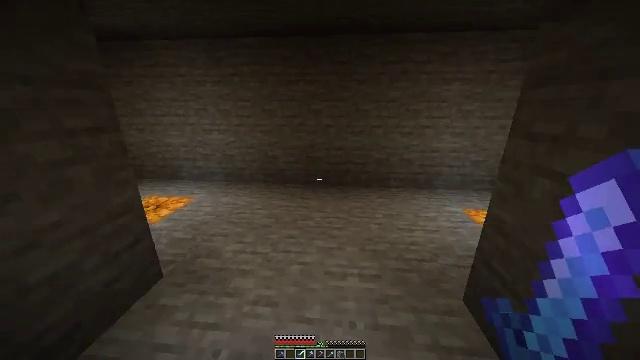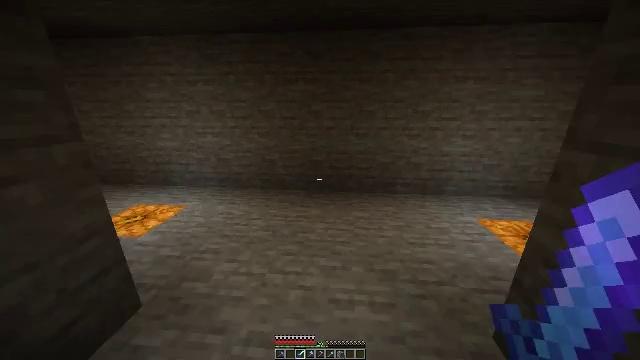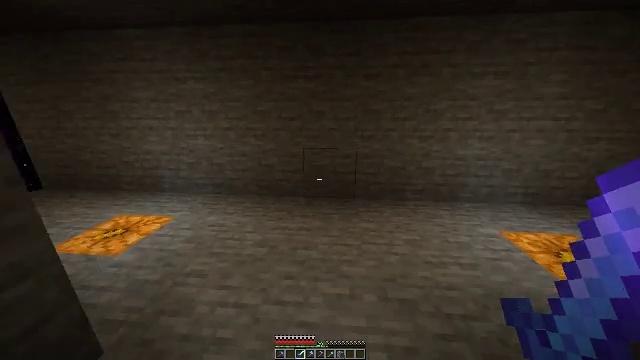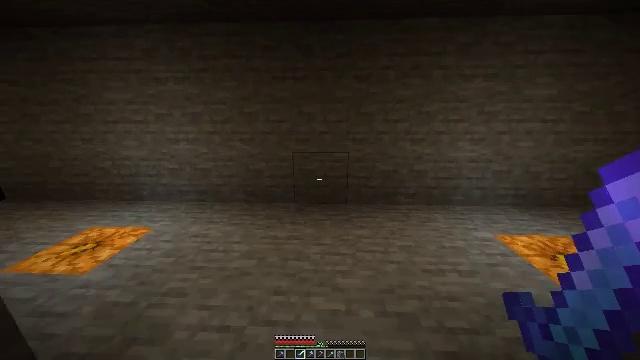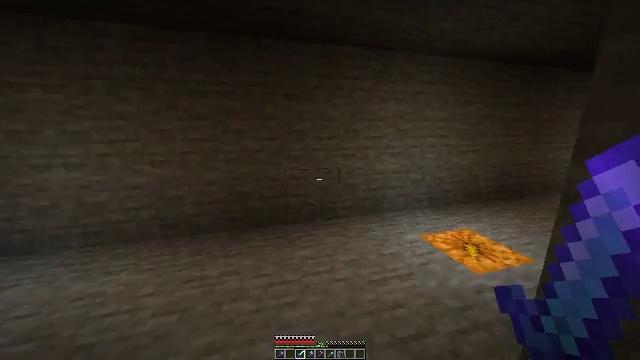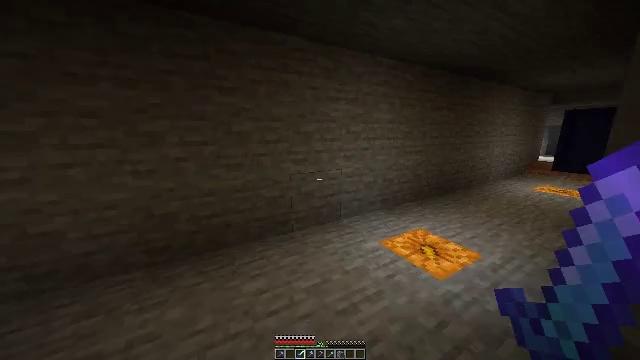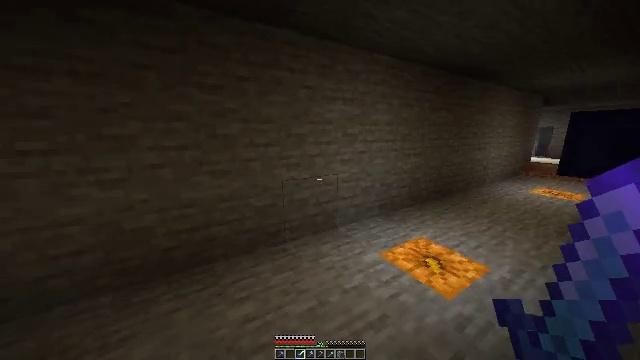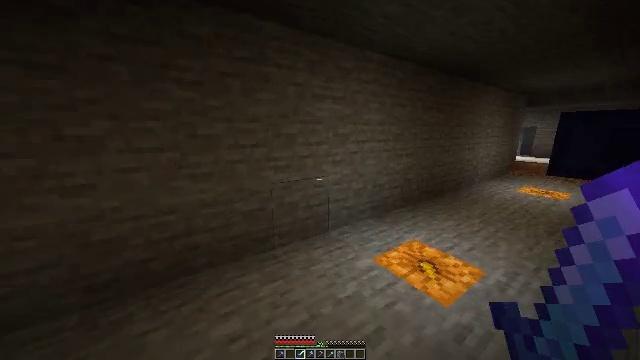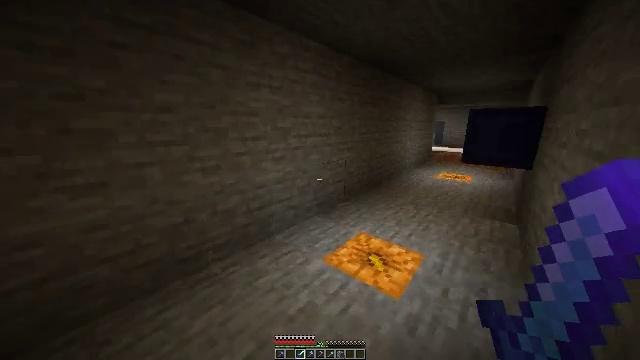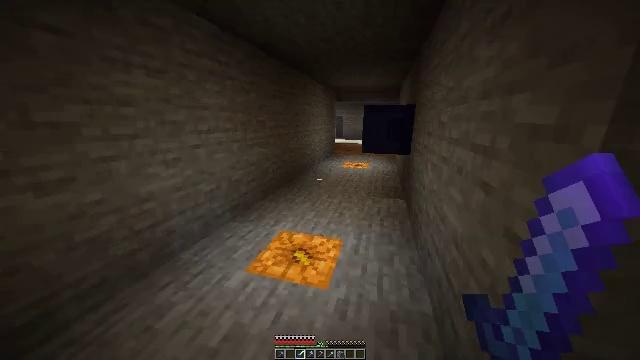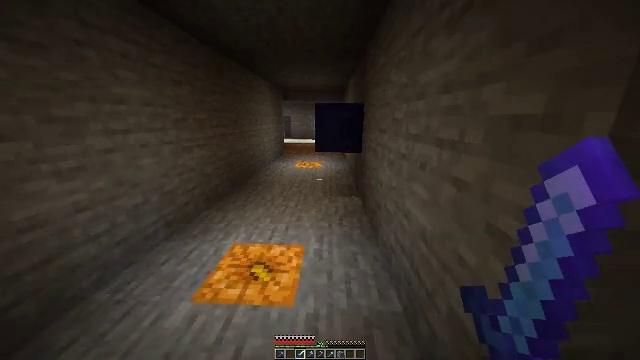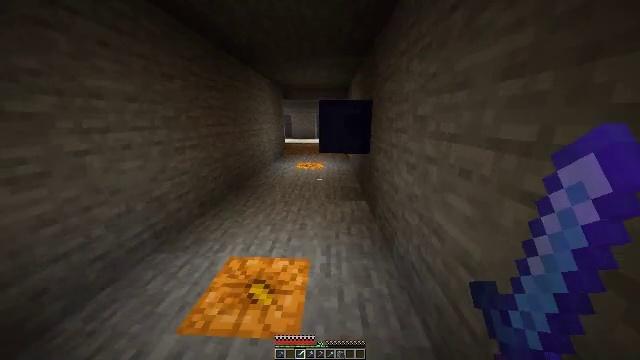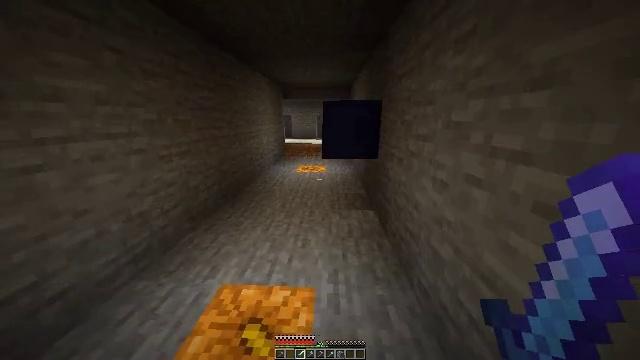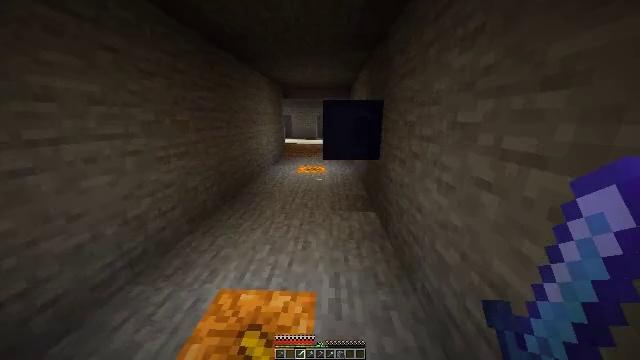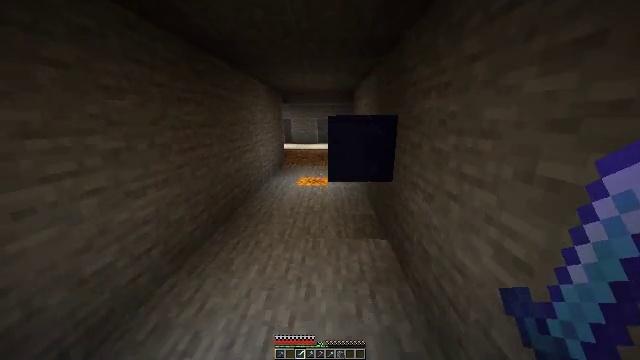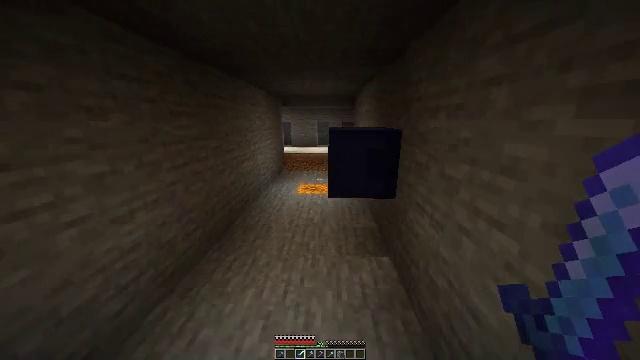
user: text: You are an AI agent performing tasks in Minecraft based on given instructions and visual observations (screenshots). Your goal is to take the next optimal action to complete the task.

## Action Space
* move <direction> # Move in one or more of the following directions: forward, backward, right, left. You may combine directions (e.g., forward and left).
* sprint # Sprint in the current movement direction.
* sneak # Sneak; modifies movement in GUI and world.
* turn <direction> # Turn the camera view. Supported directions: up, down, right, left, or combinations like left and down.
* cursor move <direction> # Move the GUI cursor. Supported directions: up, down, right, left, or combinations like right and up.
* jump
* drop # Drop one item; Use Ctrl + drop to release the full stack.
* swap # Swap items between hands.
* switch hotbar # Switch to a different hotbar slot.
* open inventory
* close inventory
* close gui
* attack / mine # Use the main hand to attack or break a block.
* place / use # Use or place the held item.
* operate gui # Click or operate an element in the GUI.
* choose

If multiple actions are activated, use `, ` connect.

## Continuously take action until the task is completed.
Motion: motion action
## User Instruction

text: Collect vines by mining them.
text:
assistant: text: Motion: move forward
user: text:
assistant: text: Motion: move forward
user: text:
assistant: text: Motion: move forward, turn right
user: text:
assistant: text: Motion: move forward, turn right and up
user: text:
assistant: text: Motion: move forward, turn right
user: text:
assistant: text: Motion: move forward, turn right
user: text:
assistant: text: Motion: move forward, turn right
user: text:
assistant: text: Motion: move forward, turn right and down
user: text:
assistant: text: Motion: move forward, turn right and down
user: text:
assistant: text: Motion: move forward, turn right
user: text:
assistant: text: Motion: move forward
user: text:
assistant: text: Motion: move forward
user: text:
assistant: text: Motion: move forward
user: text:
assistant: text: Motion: move forward, jump
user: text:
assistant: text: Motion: move forward, jump
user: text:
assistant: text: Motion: move forward, jump
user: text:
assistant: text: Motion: move forward, turn left, jump
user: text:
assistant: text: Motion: move forward, turn left, jump
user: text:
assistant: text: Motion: move forward, turn left
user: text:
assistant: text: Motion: move forward, turn right
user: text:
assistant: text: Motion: move forward, turn right and down
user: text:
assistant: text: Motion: move forward, turn right and down
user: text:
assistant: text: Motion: turn right and down, use / place
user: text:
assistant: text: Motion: use / place
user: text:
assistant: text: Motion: use / place
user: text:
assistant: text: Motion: use / place
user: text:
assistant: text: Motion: turn up
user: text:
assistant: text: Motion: turn up
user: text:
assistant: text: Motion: turn down
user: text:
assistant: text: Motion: no_op